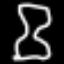
Label: hourglass